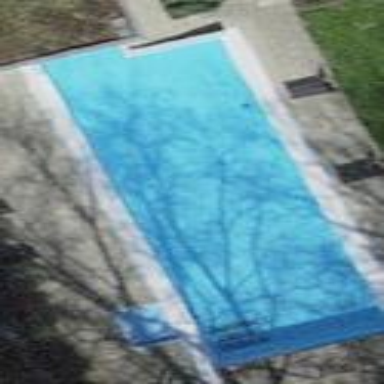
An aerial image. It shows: Swimming area within leisure pitch.